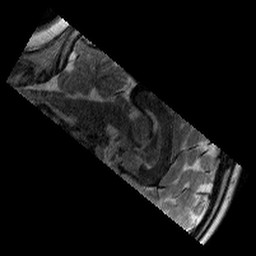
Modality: T2w
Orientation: sagittal
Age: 11
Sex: female
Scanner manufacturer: siemens
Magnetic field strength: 3 T
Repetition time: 9.23 s
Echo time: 0.067 s